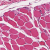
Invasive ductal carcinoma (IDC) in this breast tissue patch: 0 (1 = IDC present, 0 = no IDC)